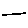
Label: line